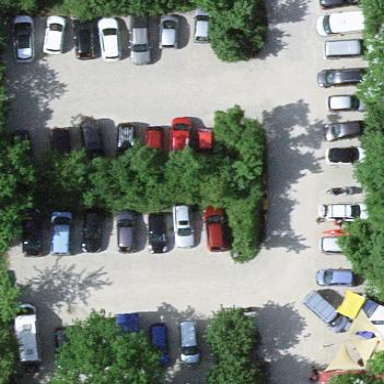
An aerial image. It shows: Parking area with compacted surface.